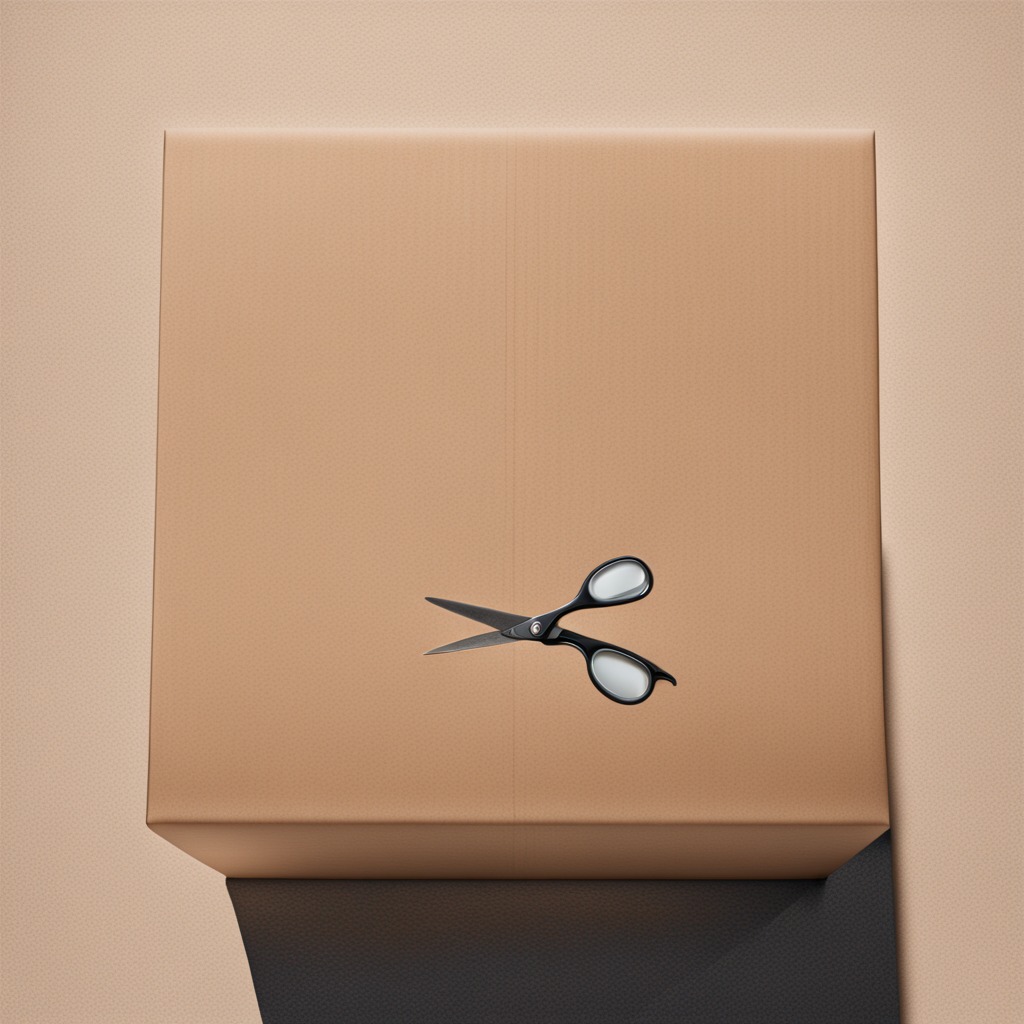
A scissor lying on the cardboard box surface in an outdoor workshop during daytime bright natural light soft shadows slightly creased but